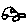
Label: car